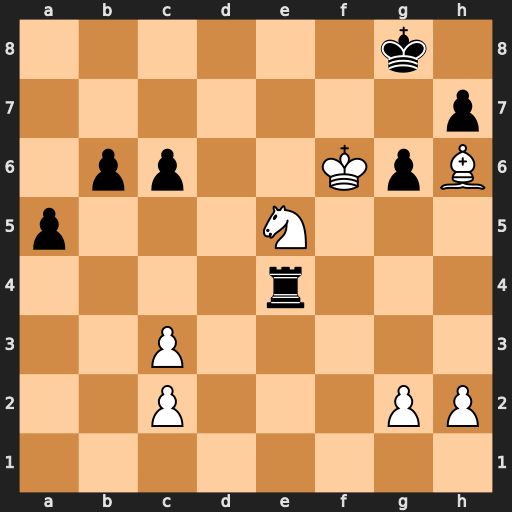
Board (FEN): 6k1/7p/1pp2KpB/p3N3/4r3/2P5/2P3PP/8
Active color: w
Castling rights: -
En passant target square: -
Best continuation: Nxc6 Re1 Ne7+ Rxe7 Kxe7